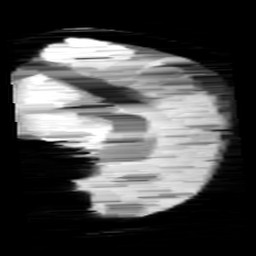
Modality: minIP
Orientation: sagittal
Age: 12
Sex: male
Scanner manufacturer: siemens
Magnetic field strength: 3 T
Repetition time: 0.027 s
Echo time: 0.02 s